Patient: sex M, age 42
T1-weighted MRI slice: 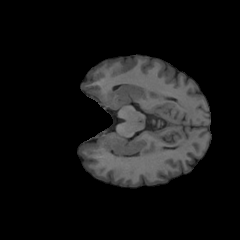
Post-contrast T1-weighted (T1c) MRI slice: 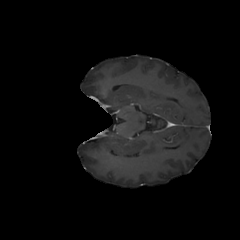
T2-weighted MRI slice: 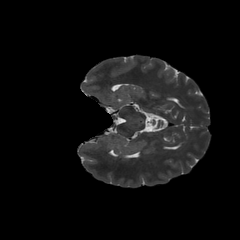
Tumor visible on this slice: no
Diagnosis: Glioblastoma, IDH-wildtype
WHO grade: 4